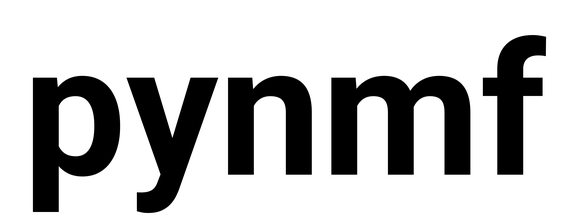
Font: Roboto_Bold